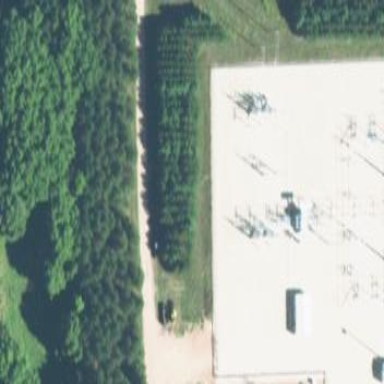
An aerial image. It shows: Outdoor distribution substation.